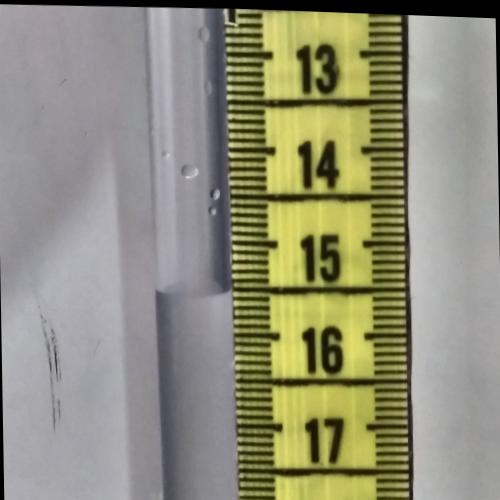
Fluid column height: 15.5 cm